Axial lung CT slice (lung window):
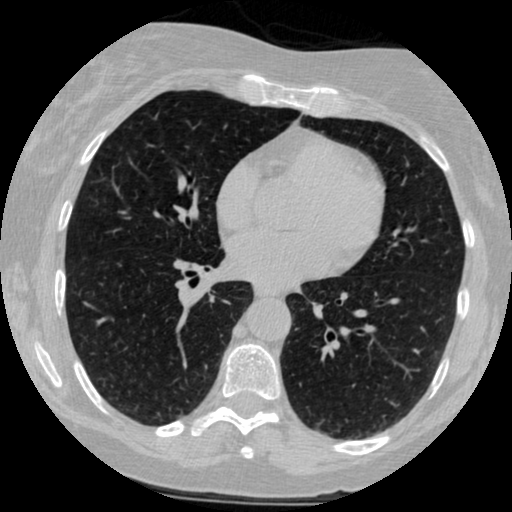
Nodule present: no